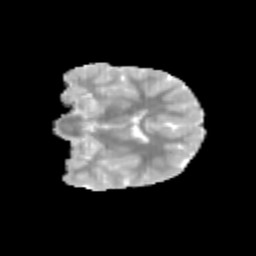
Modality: MD
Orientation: coronal
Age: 10
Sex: female
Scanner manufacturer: siemens
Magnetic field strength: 3 T
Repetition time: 3.8 s
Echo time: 0.07 s